Question: ### tl;dr
## How can I group RAD Studio tool windows into a single tabbed container?
---
Brace yourself. Enormous amounts of unimportant details incoming.
### Background
In the newer RAD Studio IDEs (versions 2010, XE2, and XE3 in particular), you can have views arranged around the built-in text editor and form designer, and all of the views can be docked inside the same application window (as opposed to the floating views and tool windows from Delphi 7).
I'm not sure what they are called (after googling, I'm now certain they aren't called "views"), so please let me define by example:
> - - - - - - -
### Question
With drag and drop I can add, remove, and relocate these views around the IDE as well as dock, undock, pin, and unpin the views wherever I choose.
Some of the views are docked in a container group of tabbed views, and others are docked all by themselves. The resulting arrangement of views is called a "Desktop".
How can I create my own tabbed group of views with the ones docked all by themselves?
### Screenshots
I have created an incredible, mind-blowing diagram to visually demonstrate what I mean.

The screenshot on the right shows how the individual views (in orange) are collected in a group of tabs. When the user selects one of the tabs, the container contents (in red) are replaced with that selected view.
I want to merge the view containers (in blue and purple) into a new container. The resulting tabs (in green) would behave like the tabs in orange, but they would be in their own, new container.
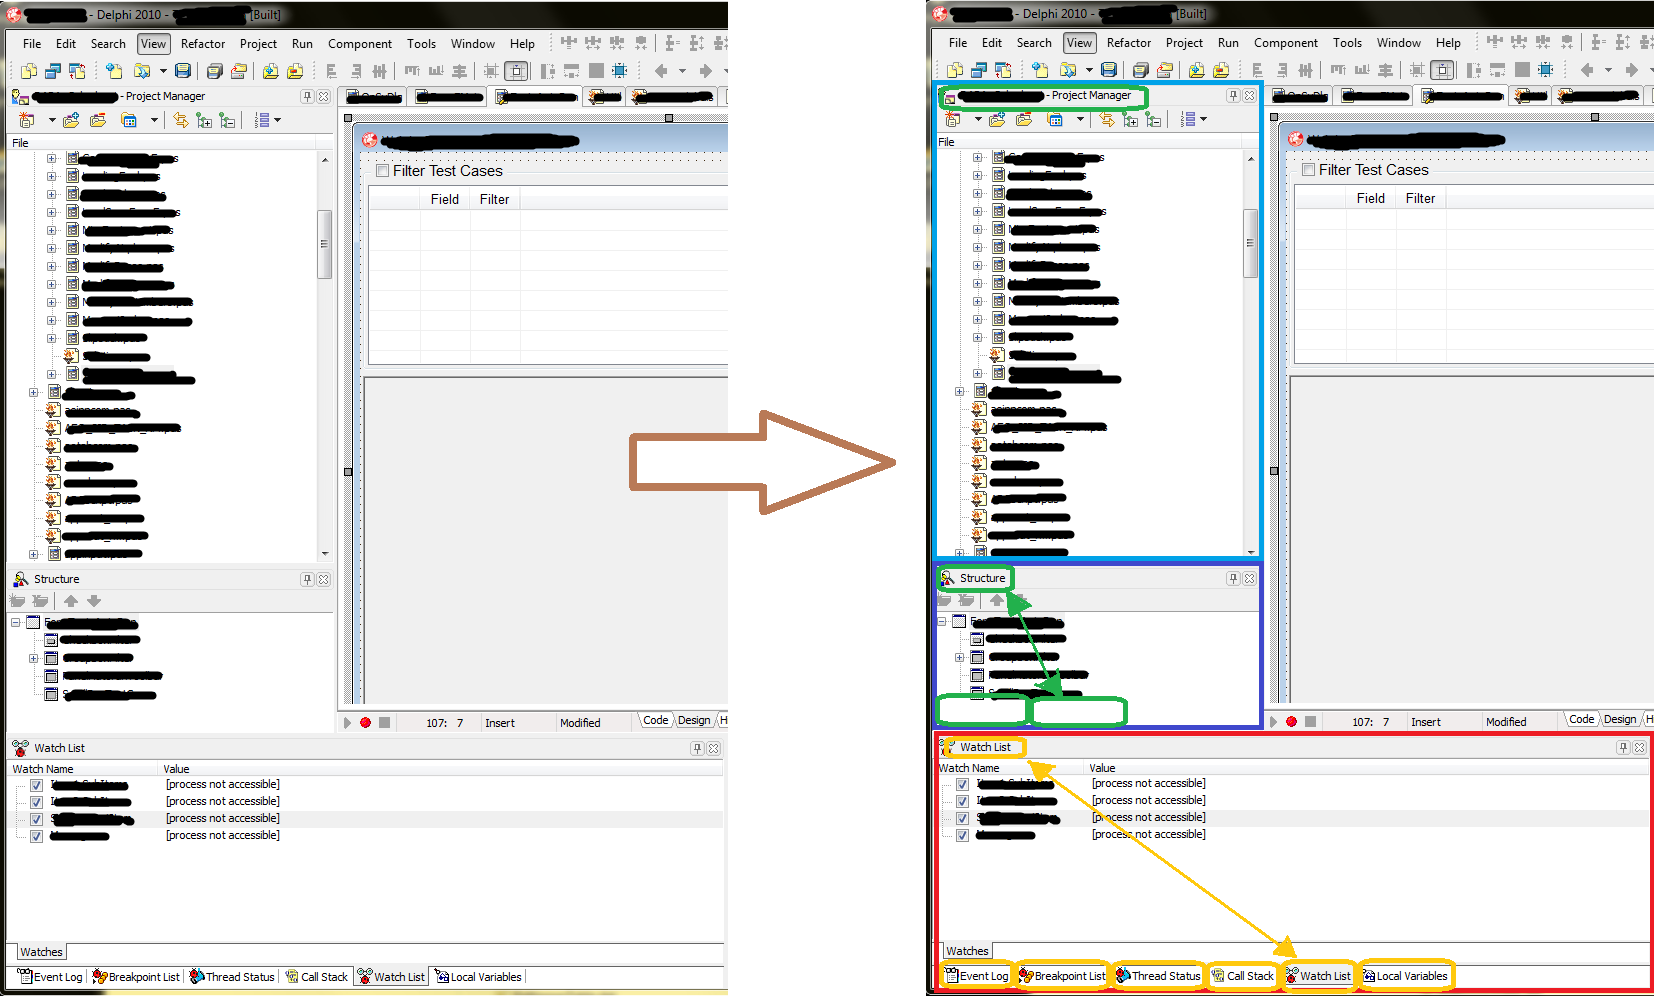
Answer: Drag one tool window into the other. A gray window outline should appear indicating where the dragged window will go. When you're close to the point where dropping the window would dock it as another tab, the outline will appear as a box around the of the container.
To avoid docking, hold down while you drag. Or, if the <URL> environment option is not activated, hold to docking while you drag.